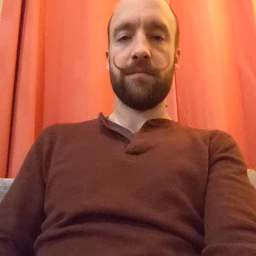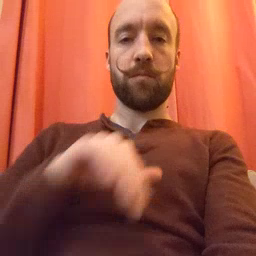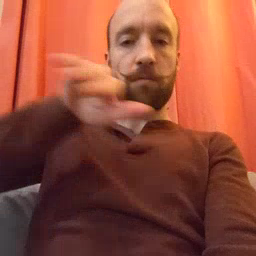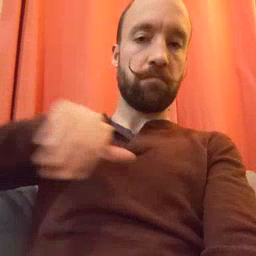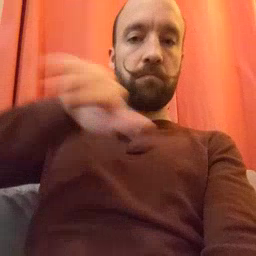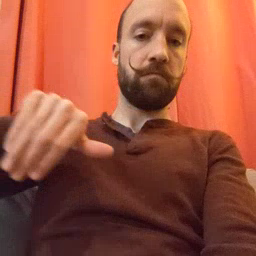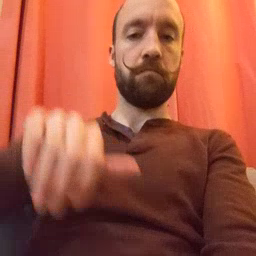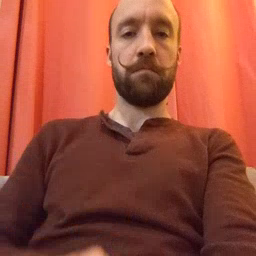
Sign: pool